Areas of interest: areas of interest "Ningbo International Conference and Exhibition Center, Hall 5"
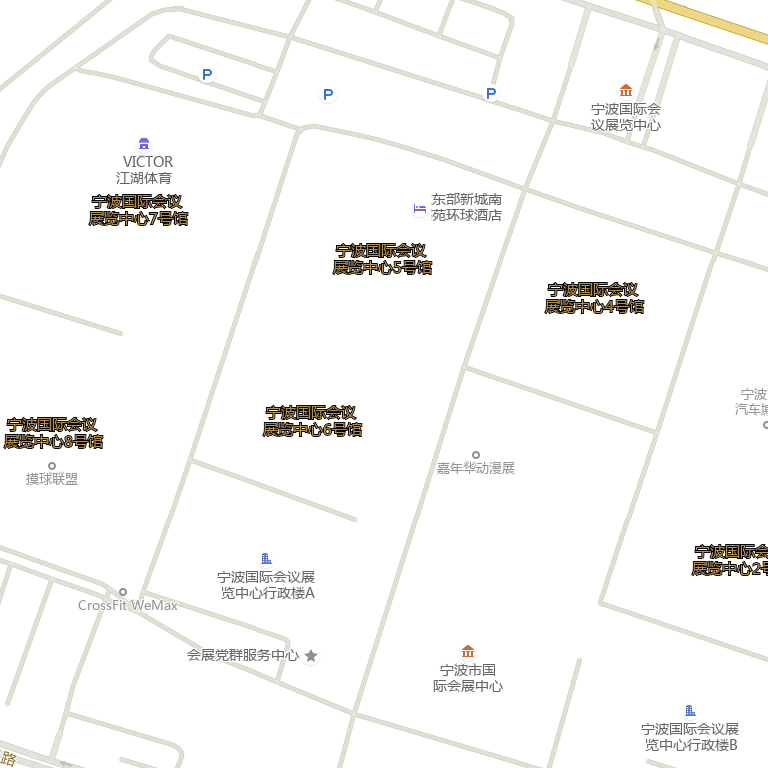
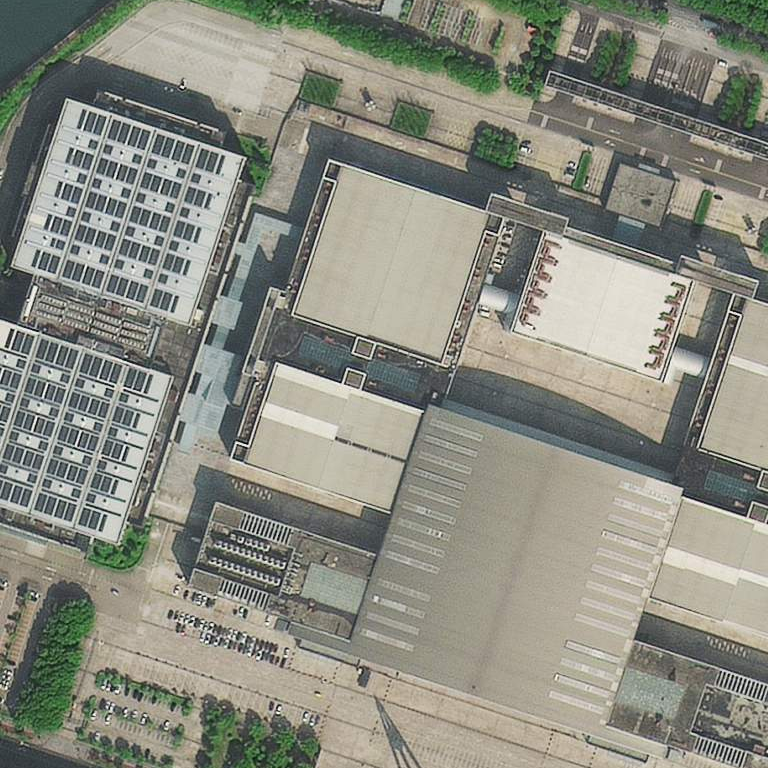